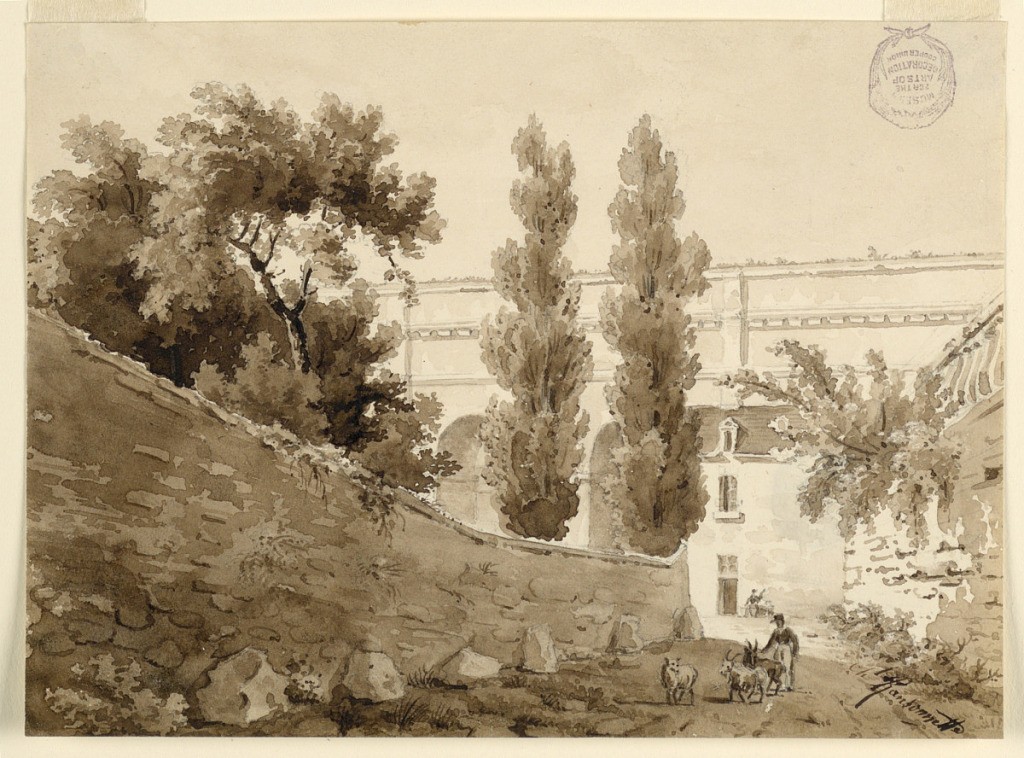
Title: A Locality in Southern France
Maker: Charles Nicolas Ransonnette, French, 1793 - 1877
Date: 1860-1870
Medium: Graphite, brush and brown watercolors on paper
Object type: Drawing
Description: A street which is flanked at left by a garden wall, at right by a terrace, leads backwards to a house standing in front of a classical aqueduct.